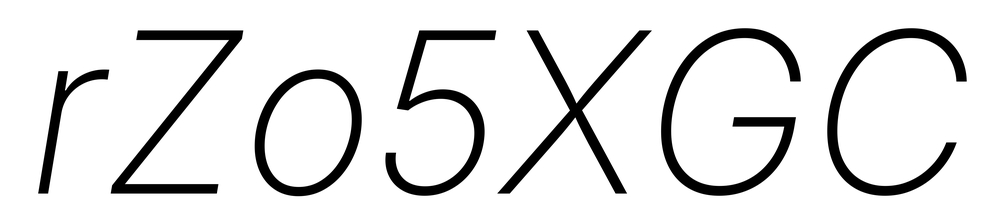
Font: Inter-Italic_ExtraLight_Italic